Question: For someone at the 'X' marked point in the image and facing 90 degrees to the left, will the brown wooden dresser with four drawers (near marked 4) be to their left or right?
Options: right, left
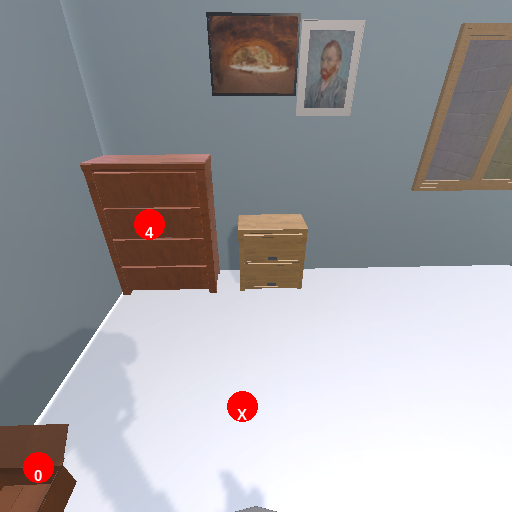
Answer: right